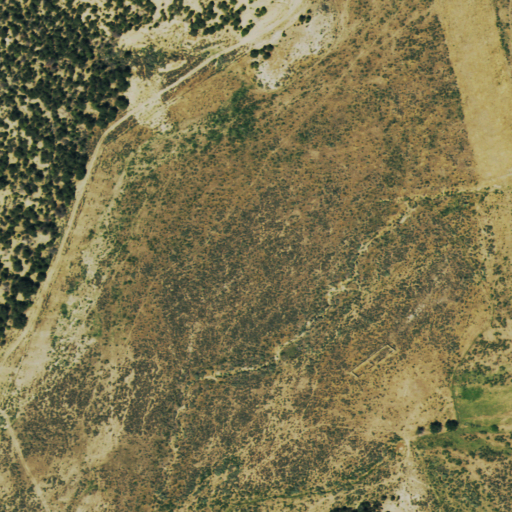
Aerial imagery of valley in Colorado named Trail Canyon containing shrub, evergreen forest, open development, and low intensity development